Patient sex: M
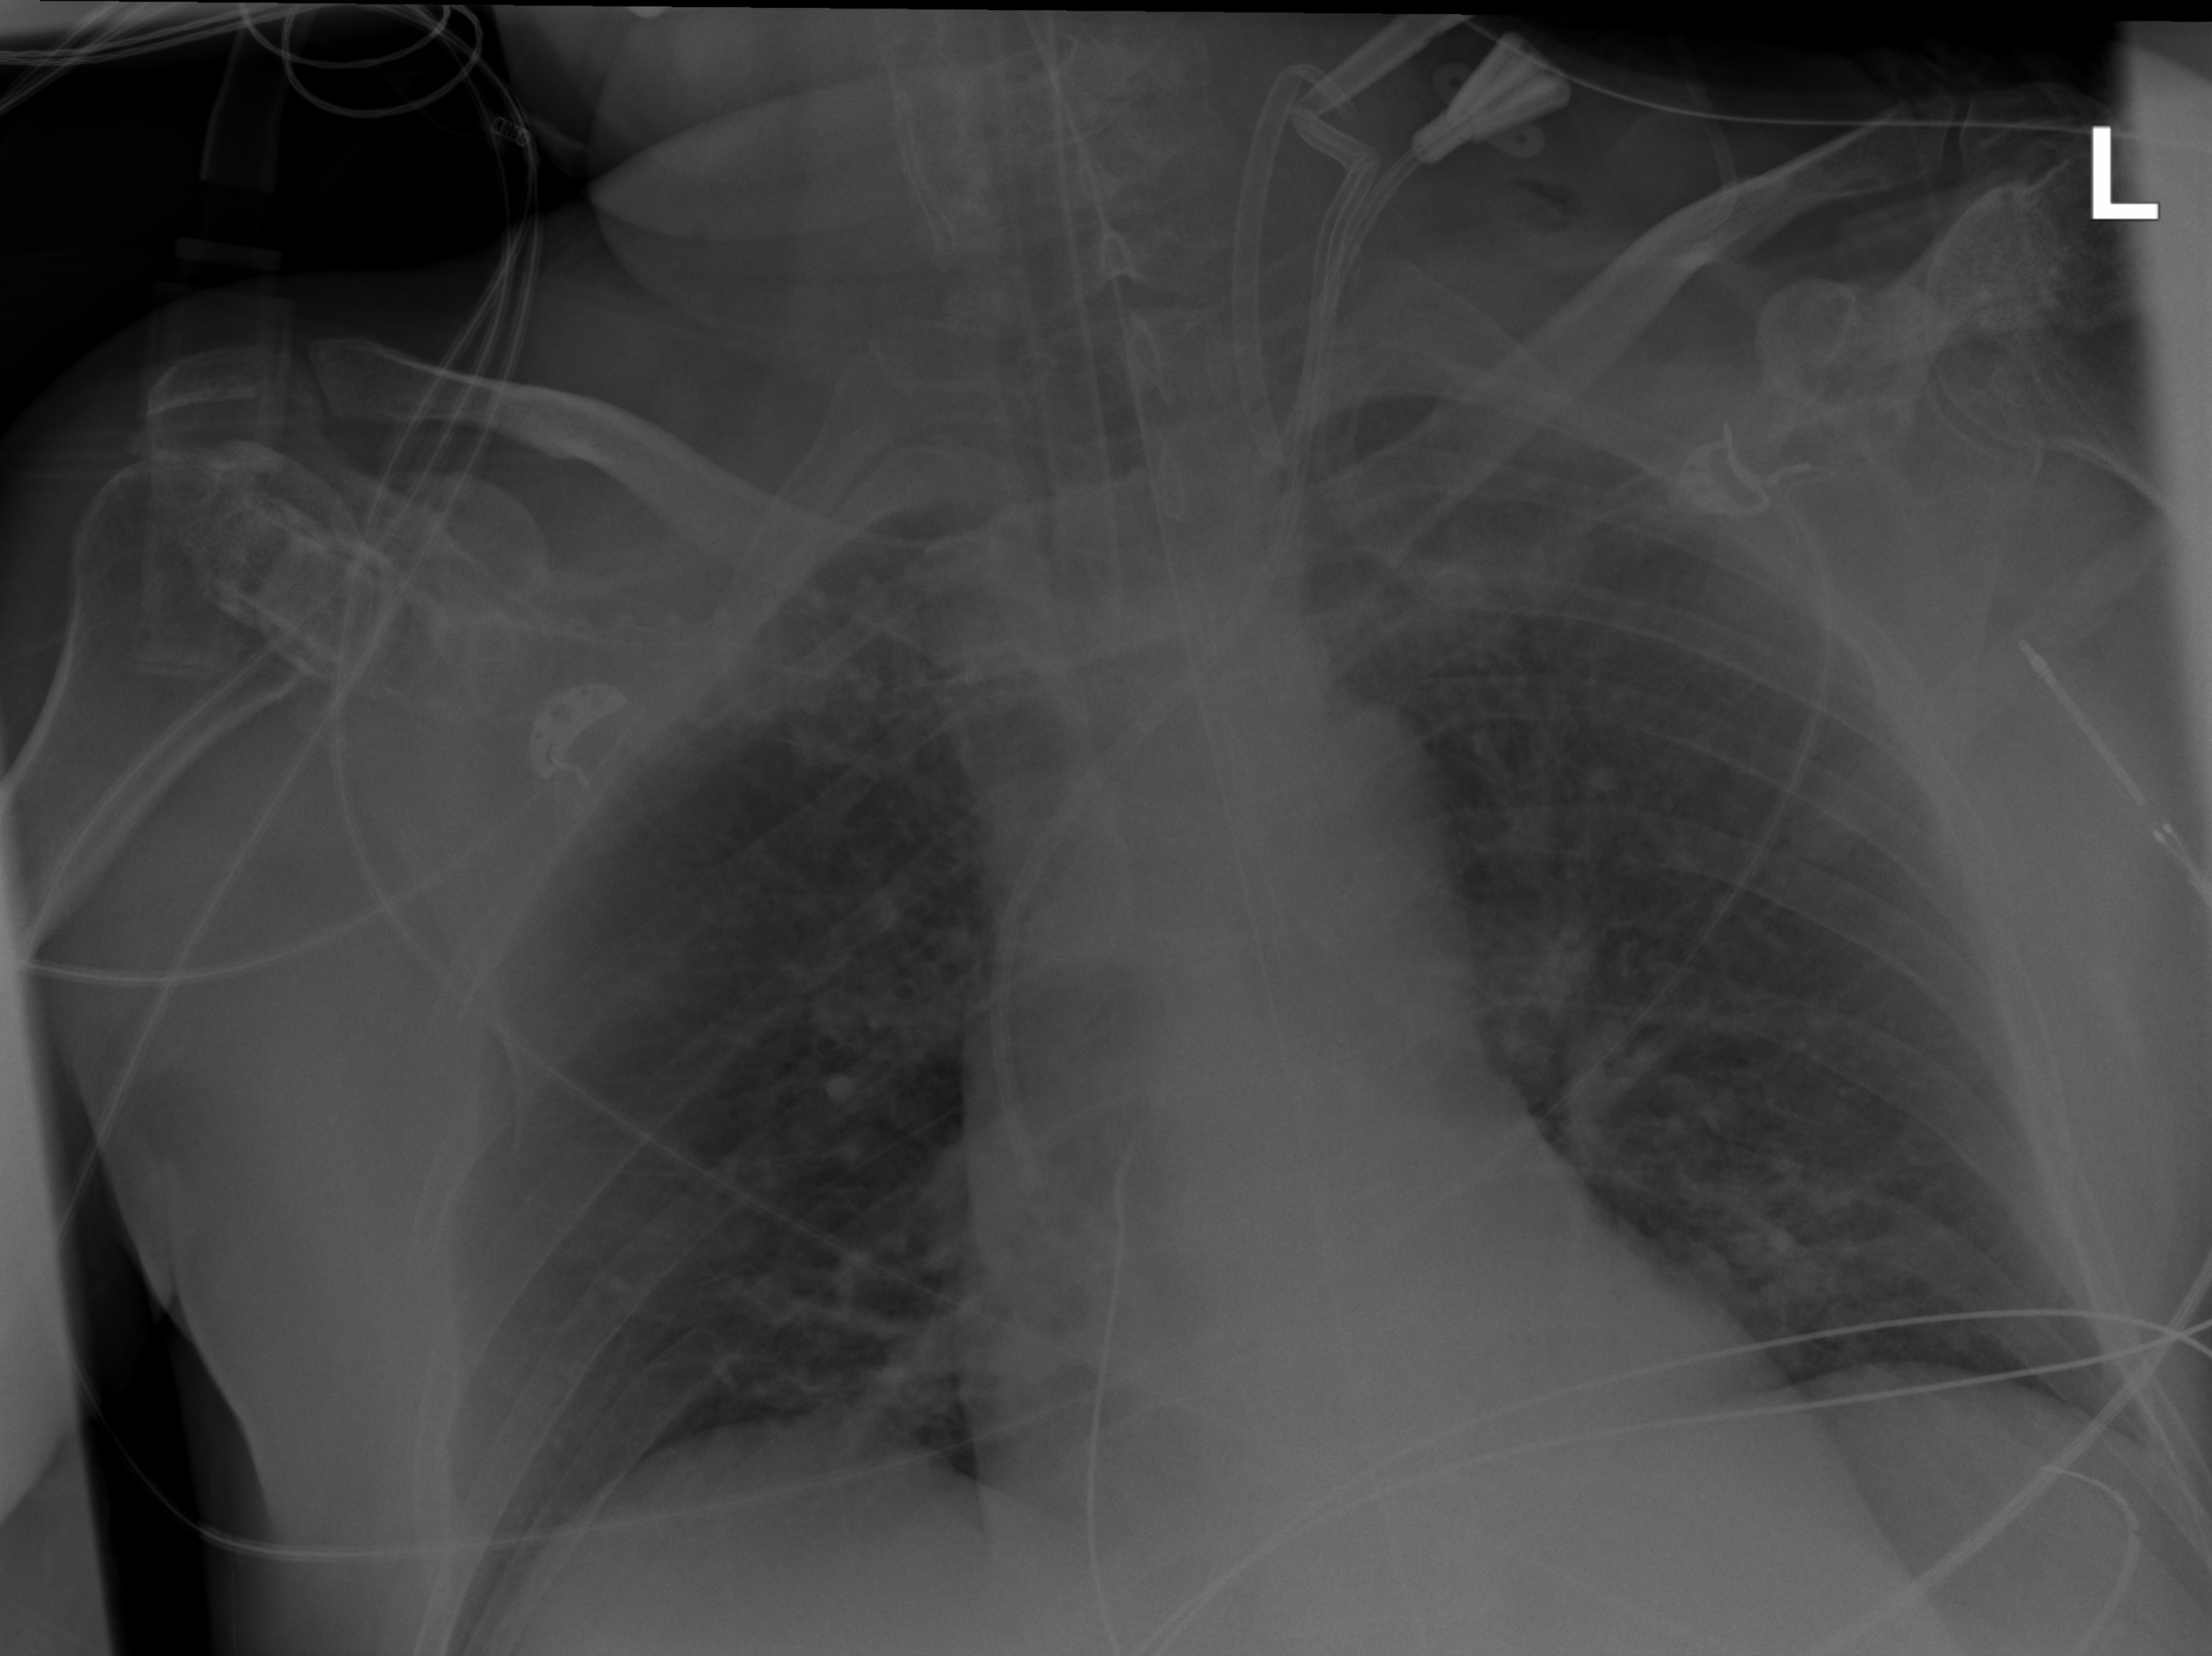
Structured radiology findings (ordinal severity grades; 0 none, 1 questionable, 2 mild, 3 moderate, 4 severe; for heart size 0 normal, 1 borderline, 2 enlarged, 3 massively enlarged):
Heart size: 0
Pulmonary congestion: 1
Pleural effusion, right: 0
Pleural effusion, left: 0
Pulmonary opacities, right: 0
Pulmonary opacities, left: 0
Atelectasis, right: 0
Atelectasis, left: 0